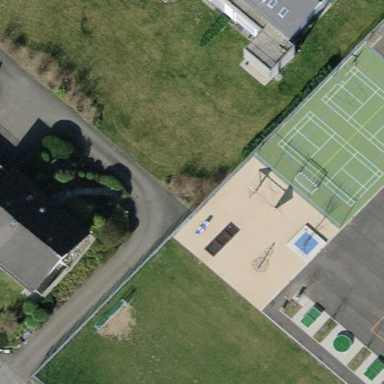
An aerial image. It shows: Playground area for leisure land.